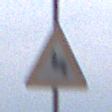
Verkehrszeichen: DoppelkurveZunaechstLinks
Umgebung: Outdoor, Nature
Tageszeit: MorningAfternoon
Wetter: Overcast
Licht: Natural
Jahreszeit: NotSpecified
Kontrast: LowContrast